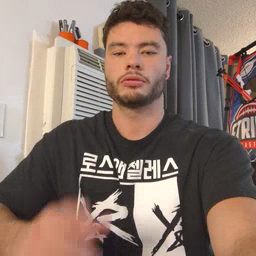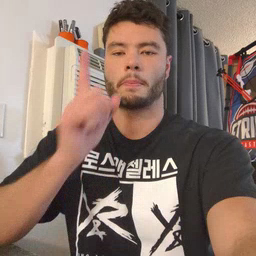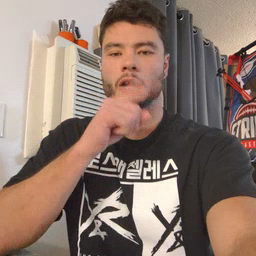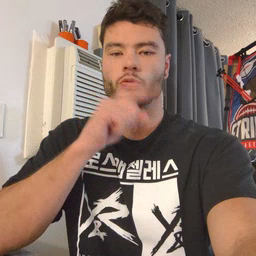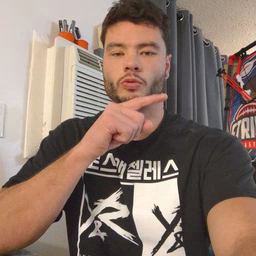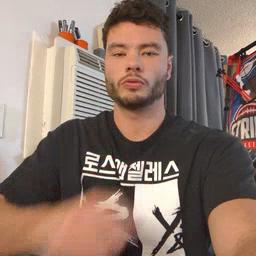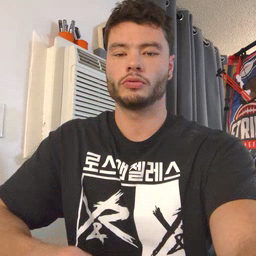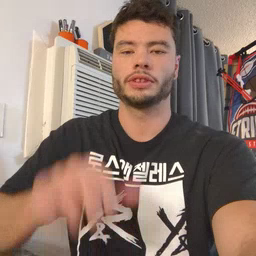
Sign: mouse